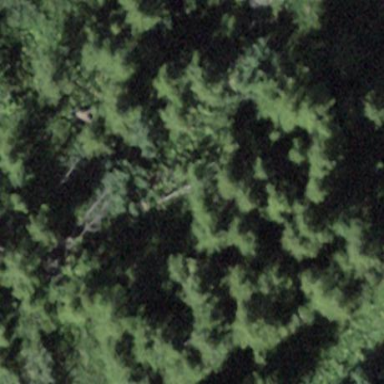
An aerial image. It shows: Forest area.